Question: I am using following data and code to make a grouped barchart in ggplot2:
'''
mm = structure(list(name = c("A", "B", "C", "D", "A", "B", "C", "D",
"A", "B", "C", "D"), variable = structure(c(1L, 1L, 1L, 1L, 2L,
2L, 2L, 2L, 3L, 3L, 3L, 3L), .Label = c("one", "two", "three"
), class = "factor"), value = c(1L, 5L, 6L, 9L, 5L, 7L, 8L, 9L,
15L, 14L, 10L, 9L)), row.names = c(NA, -12L), .Names = c("name",
"variable", "value"), class = "data.frame")
mm
name variable value
1 A one 1
2 B one 5
3 C one 6
4 D one 9
5 A two 5
6 B two 7
7 C two 8
8 D two 9
9 A three 15
10 B three 14
11 C three 10
12 D three 9
ggplot(mm) + geom_bar(aes(x=name, y=value, fill=variable), stat='identity', position="dodge")
'''

However, it is colored and I need black and white plot (with either grey or shaded bars). I tried following but was not successful:
'''
ggplot(mm) + geom_bar(aes(x=name, y=value, fill=variable), stat='identity', position="dodge")+theme_classic()
ggplot(mm) + geom_bar(aes(x=name, y=value, fill=variable), stat='identity', position="dodge")+theme_bw()
ggplot(mm) + geom_bar(aes(x=name, y=value, group=variable), stat='identity', position="dodge")
'''
How can I get black and white (grey or preferably patterned with different styles as in: <URL> barchart with ggplot? Thanks for your help.
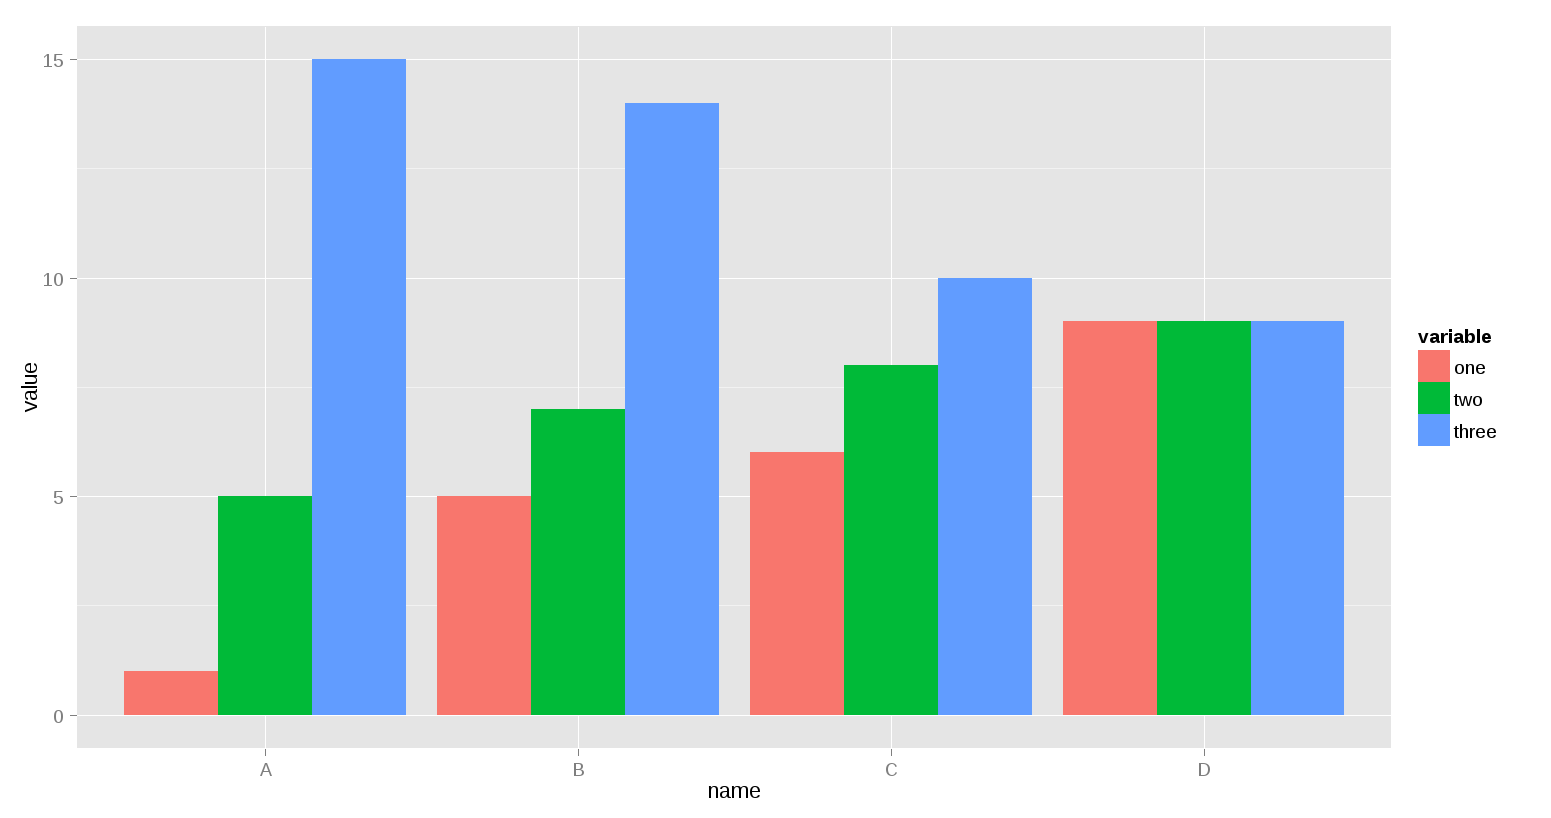
Answer: if you want to have mesh effects on bars, that seems to be really challenging. I have not personally seen ggplots figures with mesh effects on bars. The only thing I could think was to draw lines on top of bars using 'geom_segment()'. I did not create mesh bars, but I created a bar with vertical lines. Since I had to draw so many lines, I just wanted to show how much work one would have in this way. It would be great if we can use mesh bar chart with ggplot. If there is no such thing, I would try to deliver same/similar visual effects in different ways.
'''
ana <- ggplot(mm,aes(x=name, y=value, fill = variable)) +
geom_bar(stat='identity', position="dodge") +
scale_fill_manual(values=c("grey", "grey", "grey")) +
theme_bw() +
geom_segment(aes(x = 1.85, y = 0, xend = 1.85, yend = 7)) +
geom_segment(aes(x = 1.9, y = 0, xend = 1.9, yend = 7)) +
geom_segment(aes(x = 1.95, y = 0, xend = 1.95, yend = 7)) +
geom_segment(aes(x = 2, y = 0, xend = 2, yend = 7)) +
geom_segment(aes(x = 2.05, y = 0, xend = 2.05, yend = 7)) +
geom_segment(aes(x = 2.1, y = 0, xend = 2.1, yend = 7)) +
geom_segment(aes(x = 2.15, y = 0, xend = 2.15, yend = 7))
ana
'''